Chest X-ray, PA view. Patient: 61 years old, sex M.
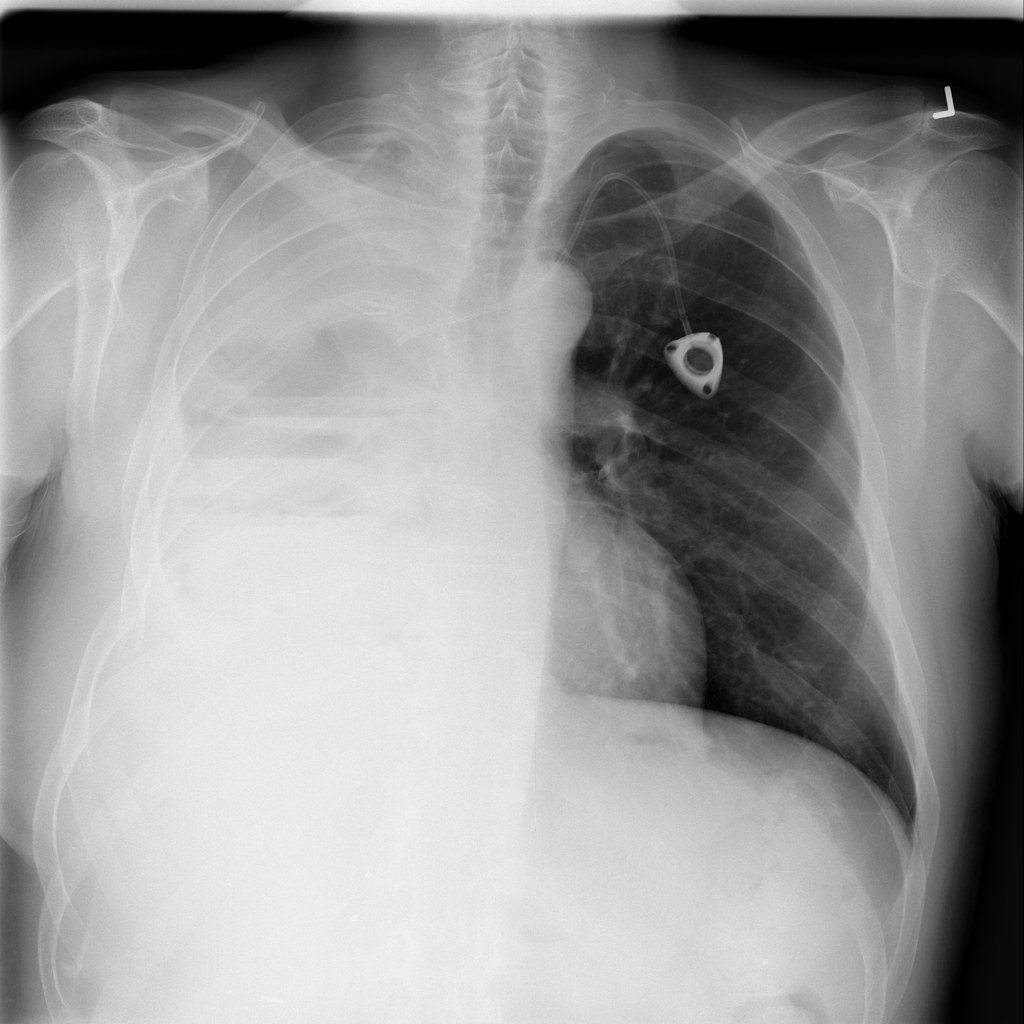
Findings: Nodule